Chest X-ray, AP view. Patient: 54 years old, sex F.
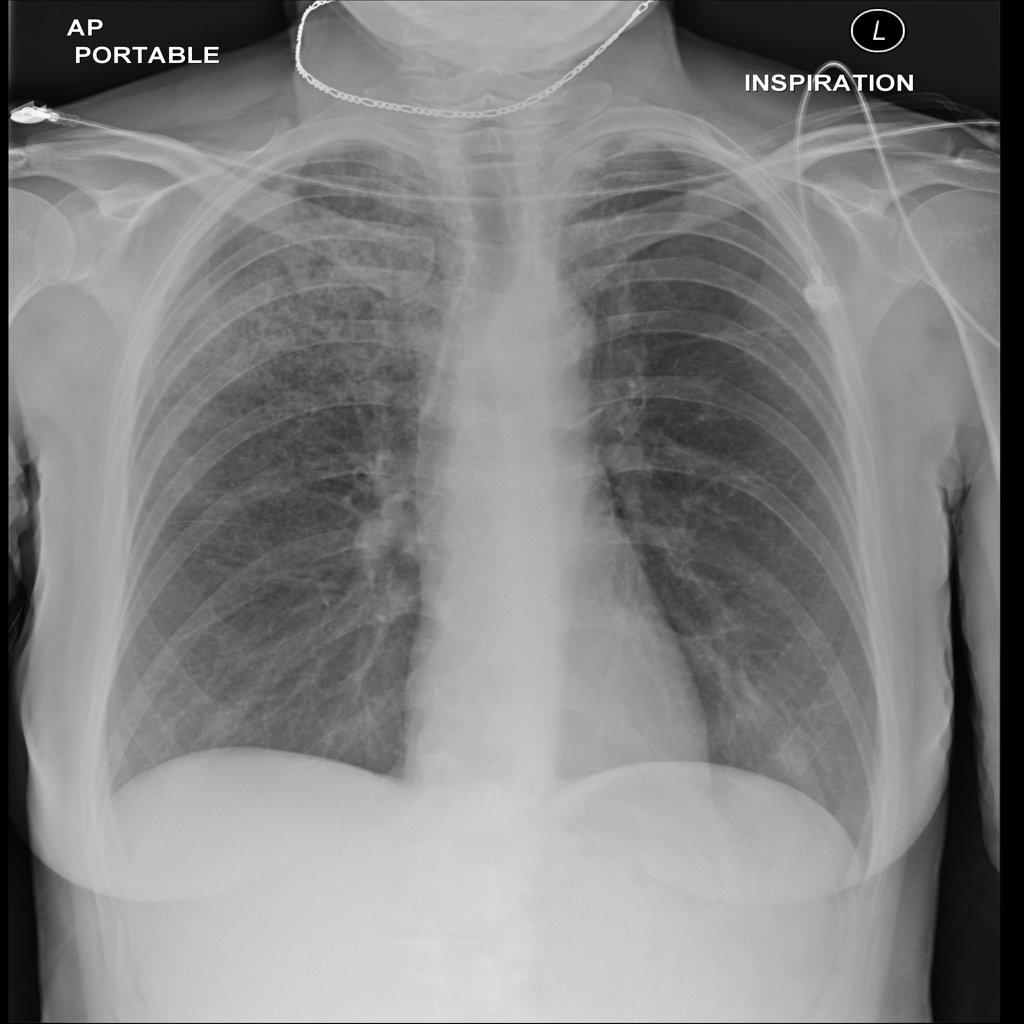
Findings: No Finding